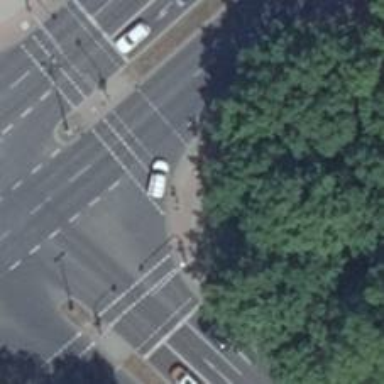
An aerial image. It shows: Traffic signal crossing.